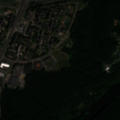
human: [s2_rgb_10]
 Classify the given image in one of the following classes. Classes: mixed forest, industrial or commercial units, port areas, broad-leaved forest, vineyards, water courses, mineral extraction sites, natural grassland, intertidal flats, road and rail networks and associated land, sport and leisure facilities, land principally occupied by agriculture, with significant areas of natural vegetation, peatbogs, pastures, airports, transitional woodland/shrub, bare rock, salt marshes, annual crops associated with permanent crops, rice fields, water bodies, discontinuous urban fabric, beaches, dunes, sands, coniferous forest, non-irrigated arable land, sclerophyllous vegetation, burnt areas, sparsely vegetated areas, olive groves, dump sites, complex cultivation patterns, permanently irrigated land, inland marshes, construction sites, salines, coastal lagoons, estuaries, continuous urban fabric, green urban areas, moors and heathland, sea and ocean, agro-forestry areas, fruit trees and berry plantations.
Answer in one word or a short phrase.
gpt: discontinuous urban fabric, road and rail networks and associated land, green urban areas, water courses